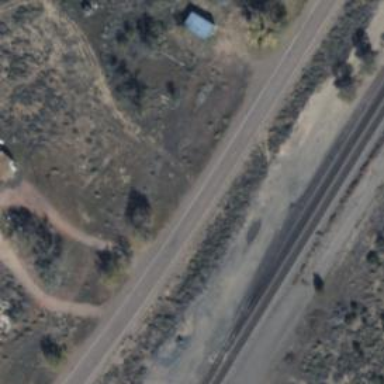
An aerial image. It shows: Abandoned road.